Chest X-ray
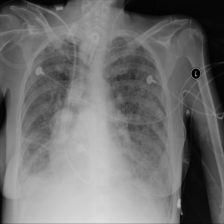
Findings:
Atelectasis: negative
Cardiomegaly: positive
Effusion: negative
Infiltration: positive
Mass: negative
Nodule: negative
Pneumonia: negative
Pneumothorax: negative
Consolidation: negative
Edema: negative
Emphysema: negative
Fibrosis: positive
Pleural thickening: negative
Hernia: negative